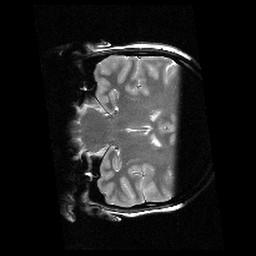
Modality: T2w
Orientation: coronal
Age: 22
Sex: female
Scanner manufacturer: siemens
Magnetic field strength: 3 T
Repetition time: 6.45 s
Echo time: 0.064 s